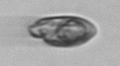
Label: Katodinium_or_Torodinium